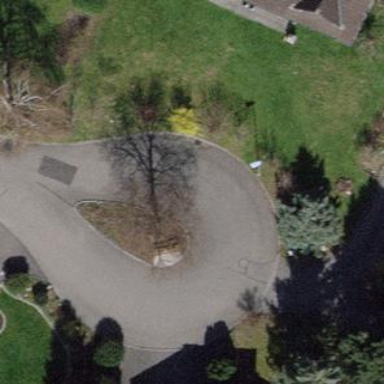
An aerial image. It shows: Residential road with paved surface leading to roundabout.